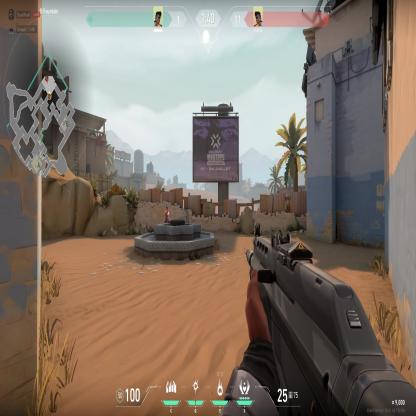
Label: enemy